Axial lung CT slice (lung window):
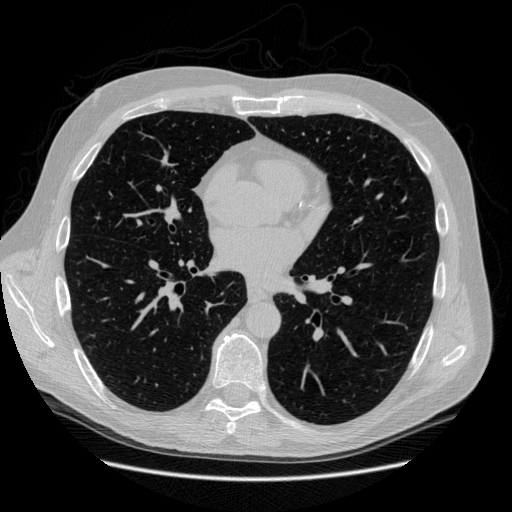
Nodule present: no